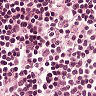
Metastatic tissue present: no